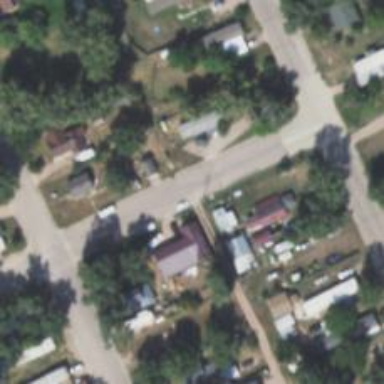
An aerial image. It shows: Alley classified as service road.